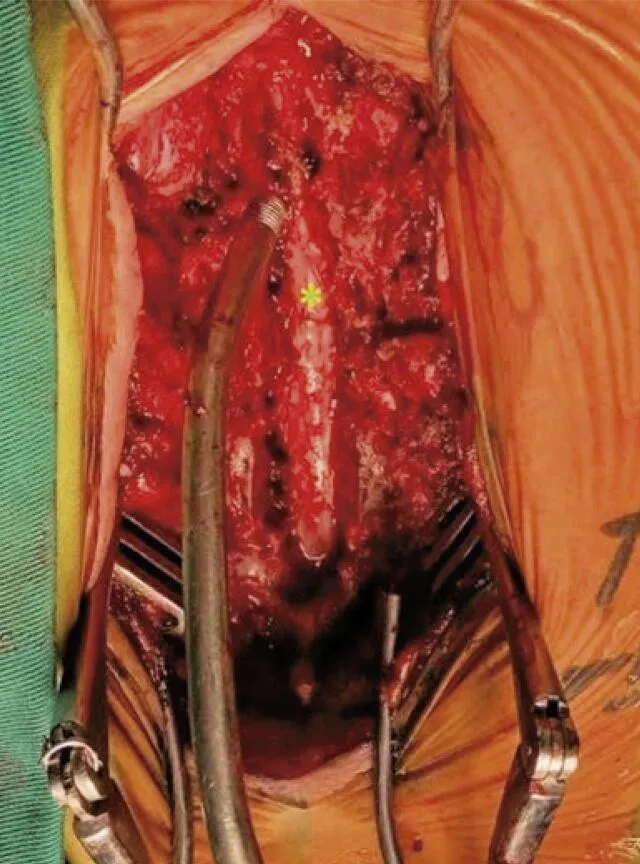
The spinal cord (asterisk) after a decompression.
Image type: medical_photograph (other_medical_photograph)